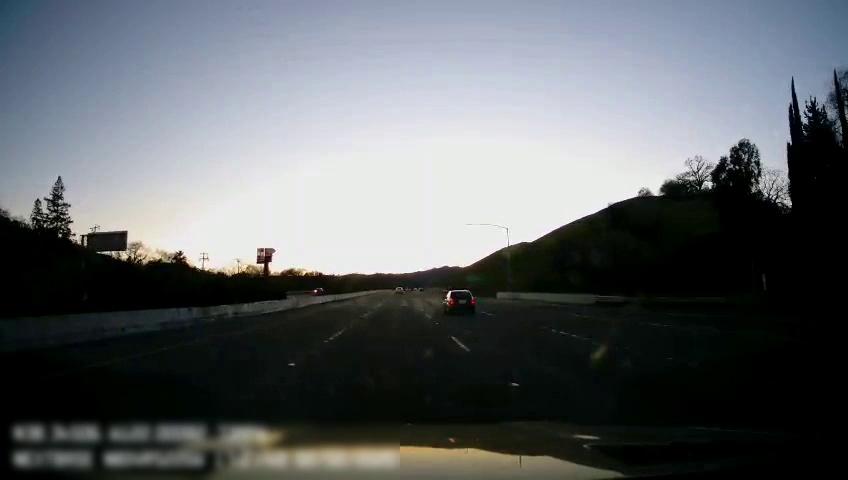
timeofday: Day
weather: Cloudy
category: Drivable Space
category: Vehicles | Car
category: Lanes | Current Lane
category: Lanes | Current Lane
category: Lanes | Alternate Lane
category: Lanes | Alternate Lane